Question: I have some issues with my Webmin when i try to bind it to the User and Group DB to allow LDAP users enter on webmin i have this issue
'''
Failed to login to LDAP server as admin : invalid DN
'''
So i when i check my logs on openldap this is what i have
'''
ber_dump: buf=0x7f33f4002400 ptr=0x7f33f4002400 end=0x7f33f4002419 len=25
0000: 02 01 01 60 14 02 01 03 04 05 61 64 6d 69 6e 80 ...'......admin.
0010: 08 4e 44 67 35 47 36 44 46 .password
ber_dump: buf=0x7f33f4002400 ptr=0x7f33f4002403 end=0x7f33f4002419 len=22
0000: 60 14 02 01 03 04 05 61 64 6d 69 6e 80 08 4e 44 '......admin....
0010: 67 35 47 36 44 46 password
ber_dump: buf=0x7f33f4002400 ptr=0x7f33f400240f end=0x7f33f4002419 len=10
0000: 00 08 4e 44 67 35 47 36 44 46 ..password
5ebde922 conn=1001 op=0 do_bind: invalid dn (admin)
0000: 30 16 02 01 01 61 11 0a 01 22 04 00 04 0a 69 6e 0....a..."....in
0010: 76 61 6c 69 64 20 44 4e valid DN
'''
Btw, with phpadmin it works great no issues,
so i will post the log here in debug 256
'''
5ebdea13 conn=1000 op=0 do_bind: invalid dn (admin)
5ebdea13 conn=1000 op=0 RESULT tag=97 err=34 text=invalid DN
5ebdea14 conn=1000 fd=12 closed (connection lost)
'''

Thanks,
Info
OS:Ubuntu 18.04
Openldap under docker.
Webmin under docker
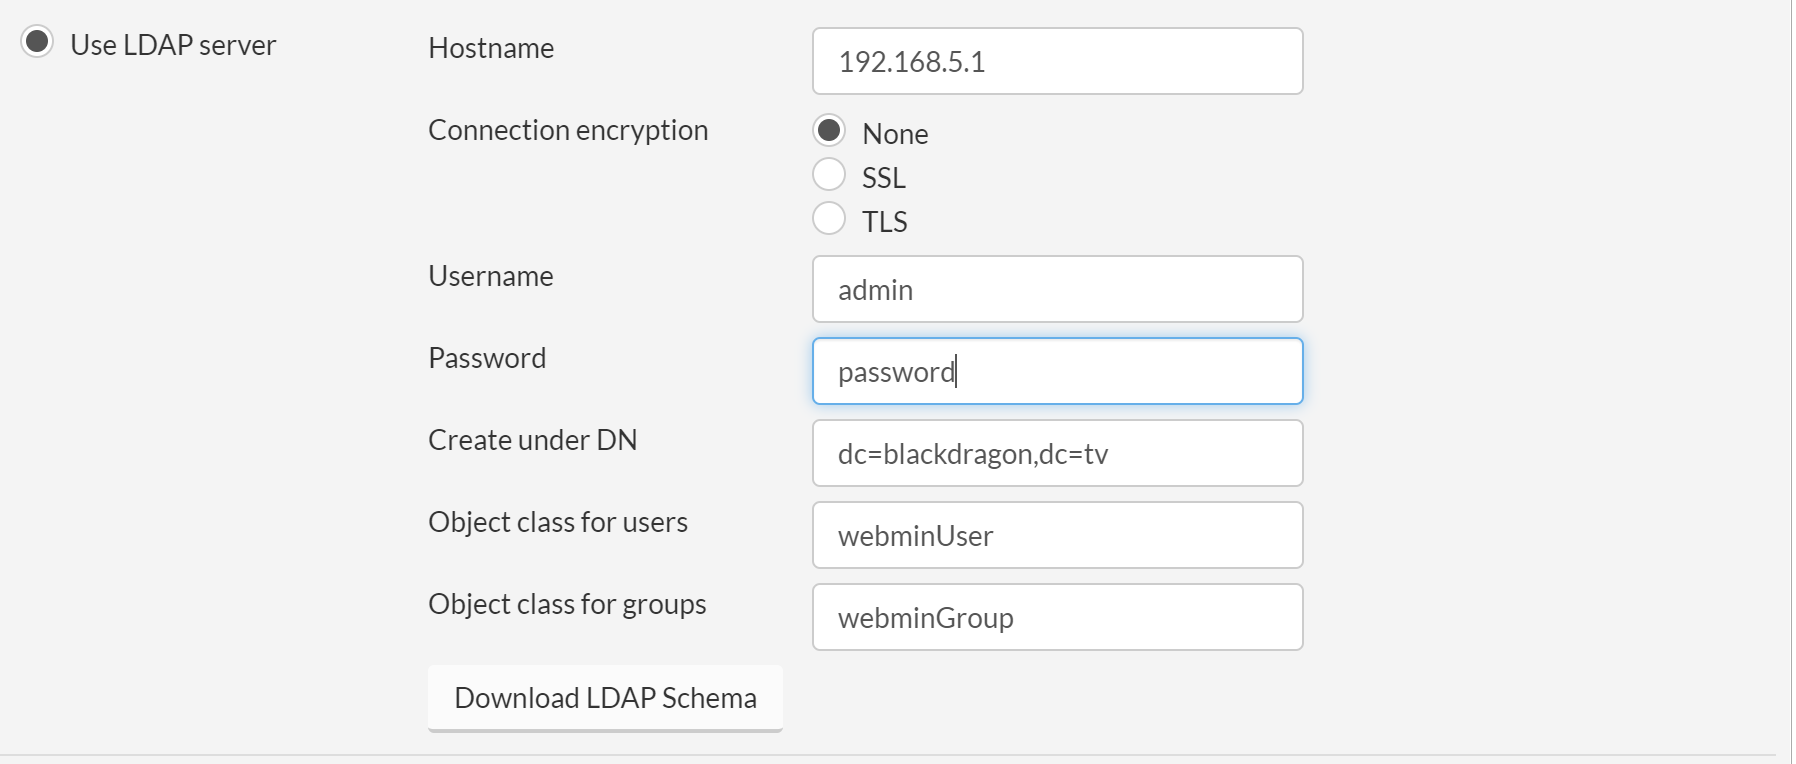
Answer: I found out, what was wrong. I was trying to bind with:
'''
dc=blackdragon, dc=tv
'''
Instead of:
'''
cn=Administrator, dc=balckdragon, dc=tv
'''